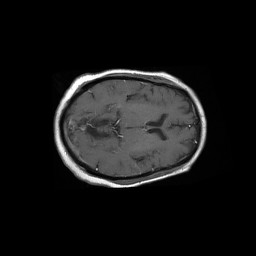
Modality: T1w
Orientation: axial
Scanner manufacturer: ge
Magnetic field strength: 1.5 T
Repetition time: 0.45 s
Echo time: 0.008832 s